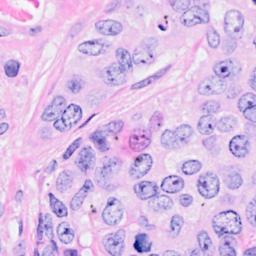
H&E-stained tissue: Breast